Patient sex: M
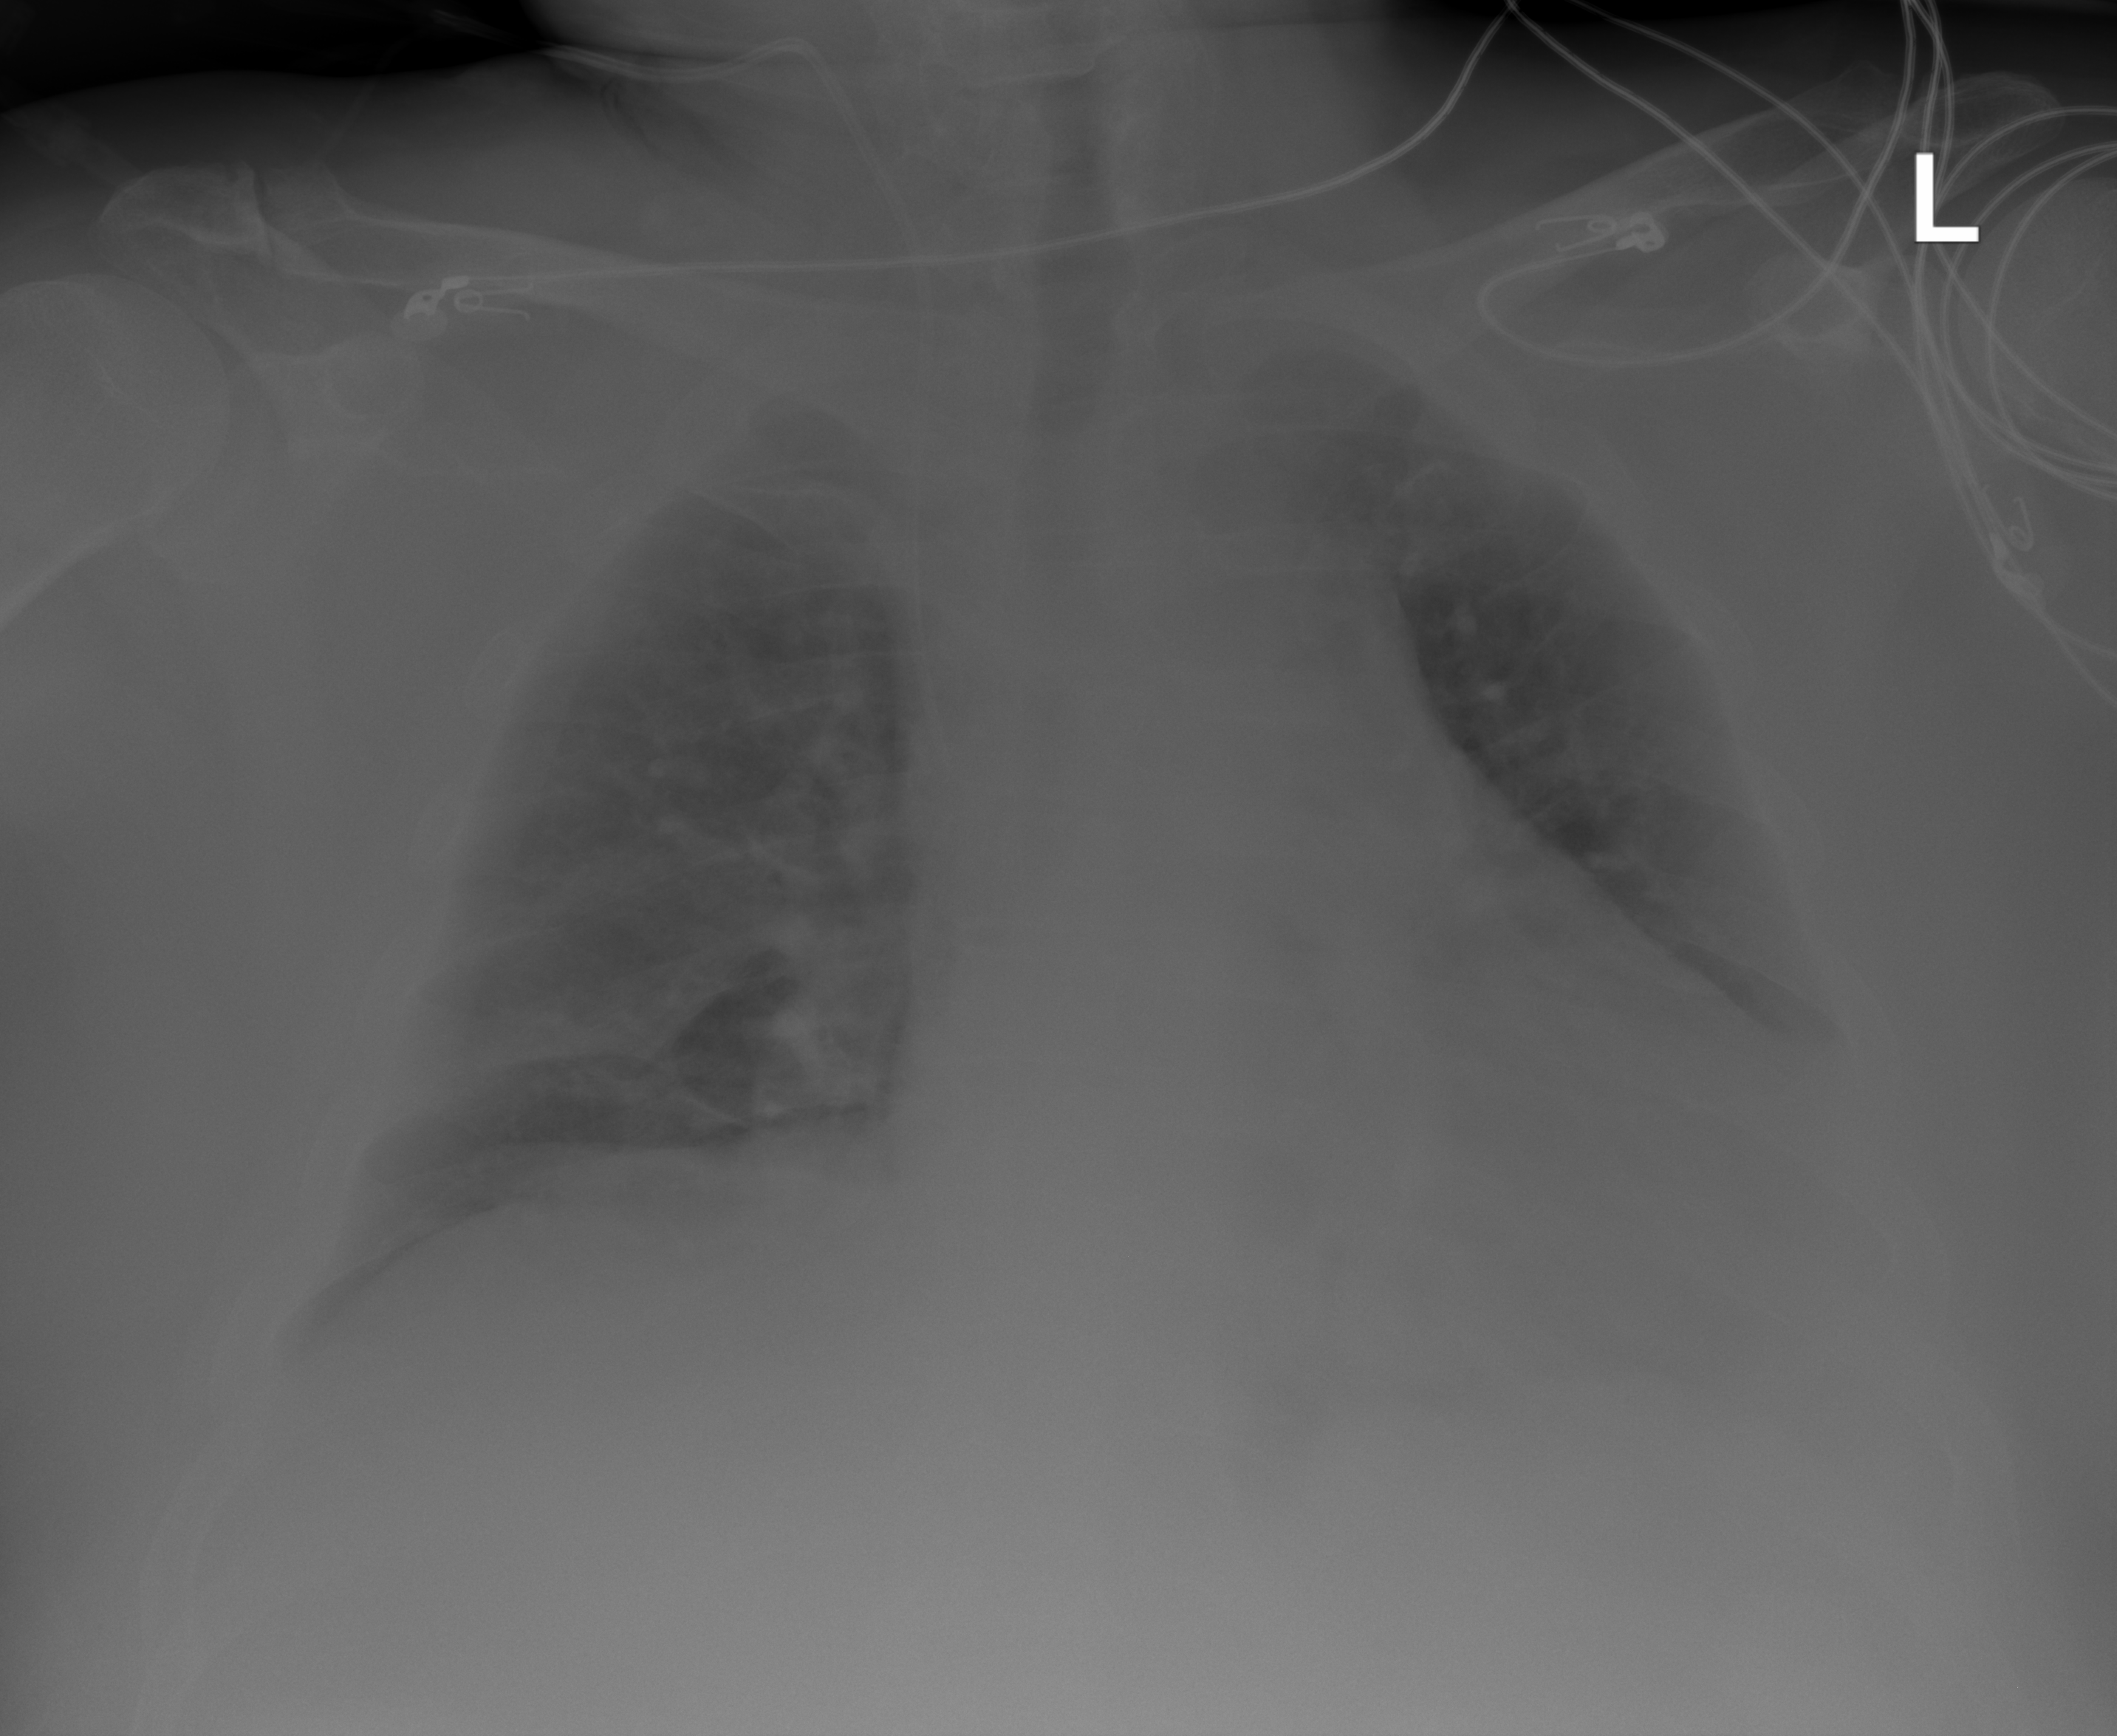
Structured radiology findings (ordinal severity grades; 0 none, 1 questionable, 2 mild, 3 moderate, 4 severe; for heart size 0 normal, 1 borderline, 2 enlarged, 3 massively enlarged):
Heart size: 2
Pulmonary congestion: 2
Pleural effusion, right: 2
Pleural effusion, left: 2
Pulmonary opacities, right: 2
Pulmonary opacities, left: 2
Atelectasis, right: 2
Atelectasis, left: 2